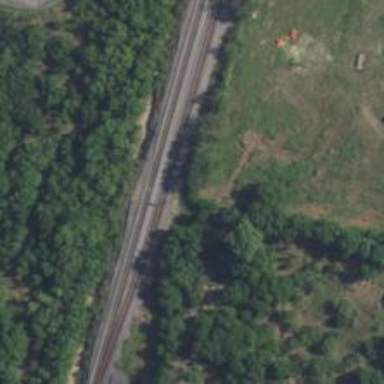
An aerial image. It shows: Railway signal.